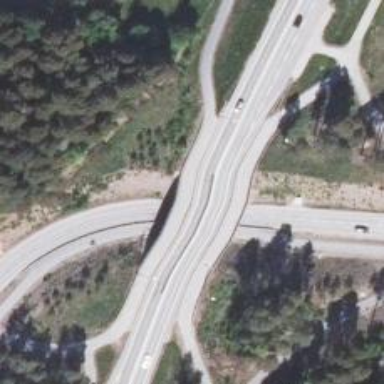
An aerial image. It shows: Bridge with asphalt surface carrying trunk highway.